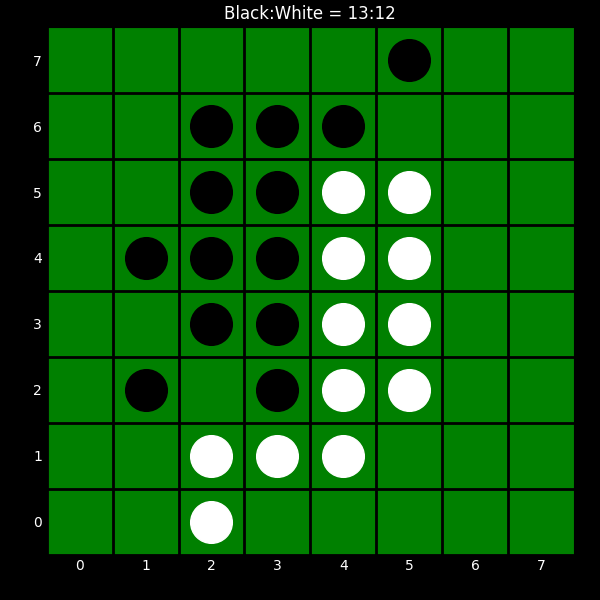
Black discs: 13
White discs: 12